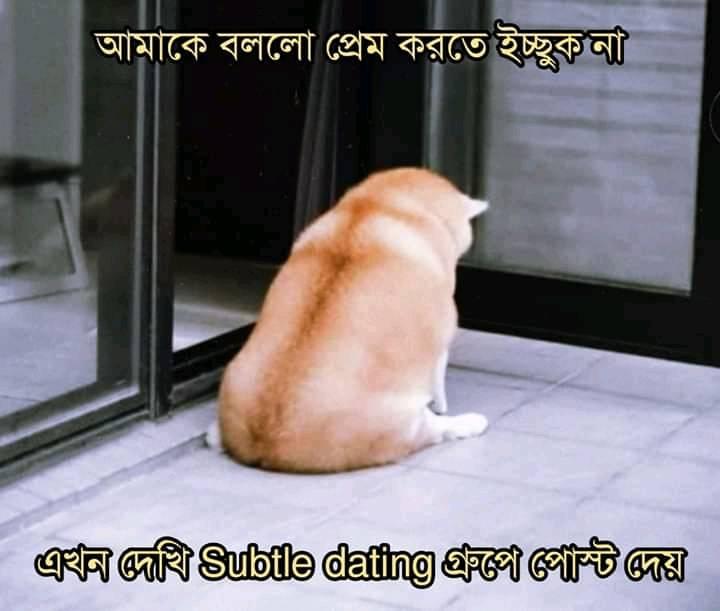
Caption: আমাকে বললো প্রেম করতে ইচ্ছুক না    এখন দেখি Subtle dating  গ্রুপে পোস্ট দেয়
Label: non-hate